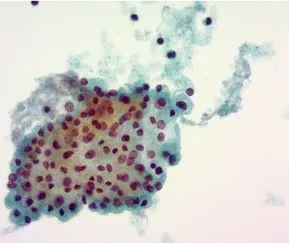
Microscopic appearance of a fine-needle aspiration biopsy and cytological examination of the thyroid. Follicular cells are arranged as sheets, compatible with the smear of a nodular goiter. (Papanicolaou, x40).
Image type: pathology (papanicolaou)